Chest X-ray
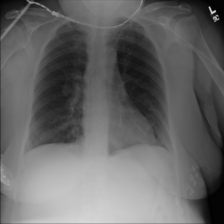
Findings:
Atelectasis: negative
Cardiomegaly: negative
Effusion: negative
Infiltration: negative
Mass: negative
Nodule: negative
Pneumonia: negative
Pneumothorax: negative
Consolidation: negative
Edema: negative
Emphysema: negative
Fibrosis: negative
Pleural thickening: negative
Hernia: negative